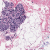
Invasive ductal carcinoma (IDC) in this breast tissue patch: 0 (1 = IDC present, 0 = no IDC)